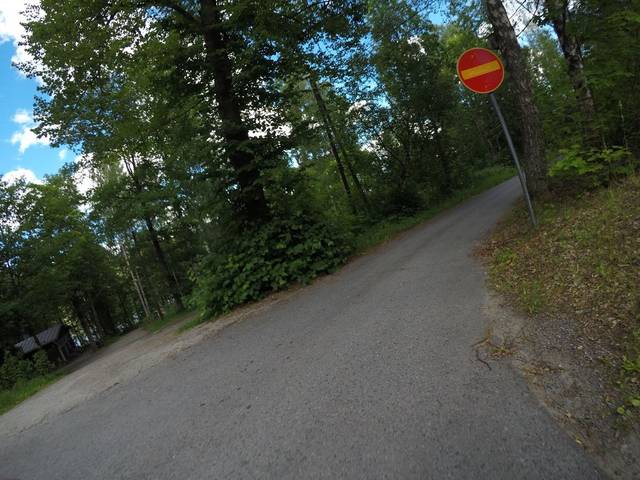
Region: Finland
Coordinates: 61.011, 24.452